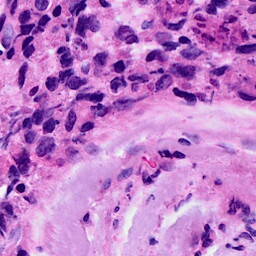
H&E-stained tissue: Breast